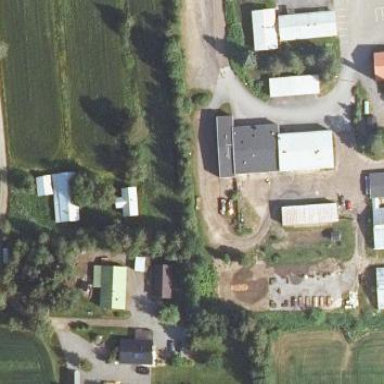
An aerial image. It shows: Farmyard area.